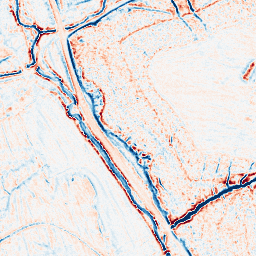
Category: edge_preserving
Decomposition family: bilateral
Decomposition parameters: d: 9
sigma_color: 75
sigma_space: 50
Upsampling method: lanczos
Upsampling parameters: scale: 2
Upsampling scale: 2